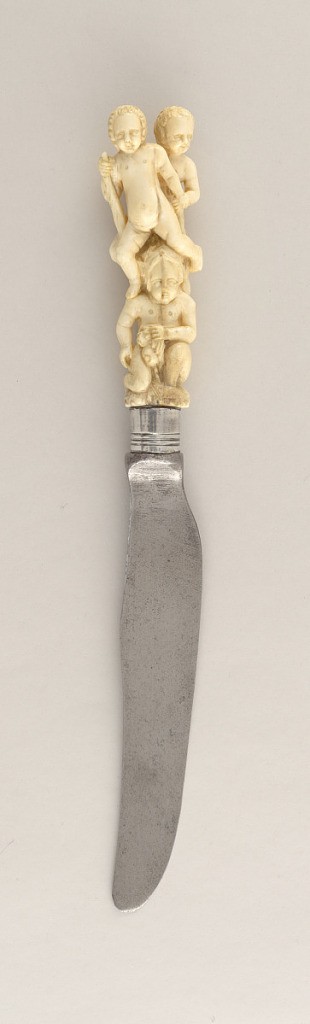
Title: Knife
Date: late17th century
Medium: ivory, steel, silver
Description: Blade sabre-shaped with rounded point; silver ferrule. Ivory handle carved in deep relief. Three putti, one of them kneeling, the other two climbing on top of his shoulders.